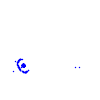
Particle: electron